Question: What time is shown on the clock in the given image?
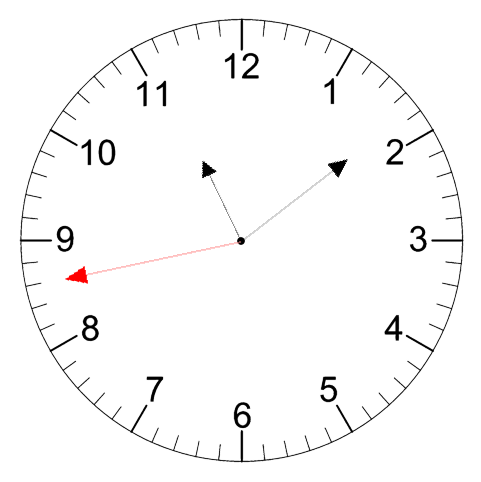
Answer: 11:08:43